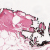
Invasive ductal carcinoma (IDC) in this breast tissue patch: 0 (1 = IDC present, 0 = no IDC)